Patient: sex F, age 77
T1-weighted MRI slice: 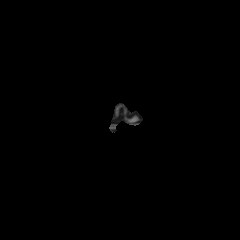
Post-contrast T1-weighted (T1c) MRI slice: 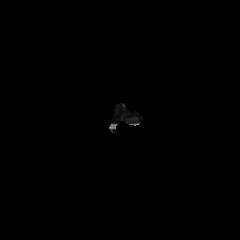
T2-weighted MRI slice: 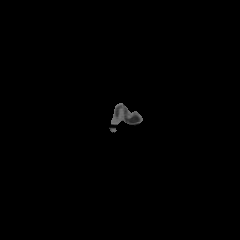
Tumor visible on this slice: no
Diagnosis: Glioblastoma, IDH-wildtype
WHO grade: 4